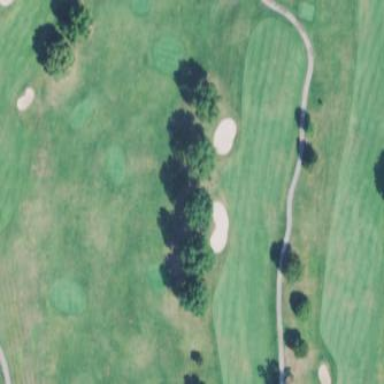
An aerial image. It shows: Grassy area designated for driving range golf.